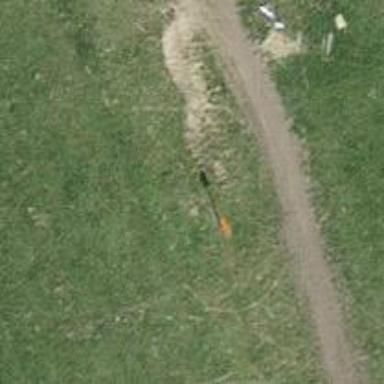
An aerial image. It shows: Pole with roof covering.